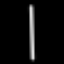
Label: line